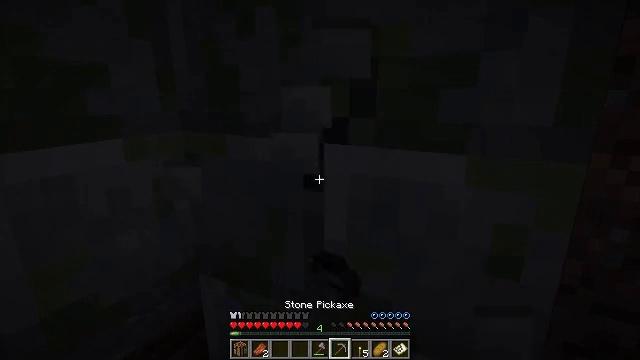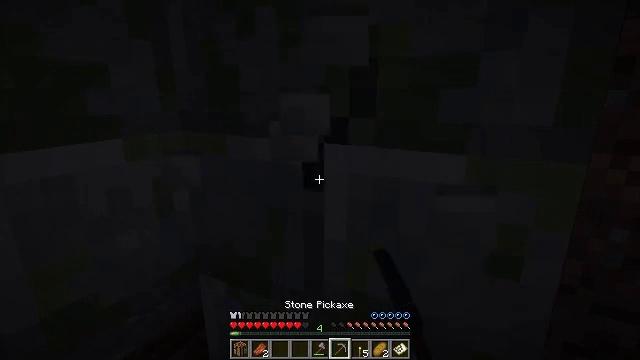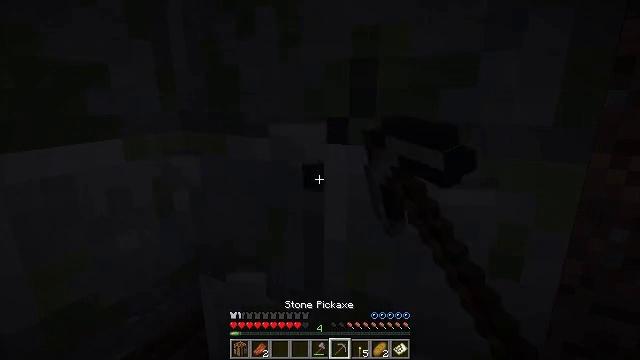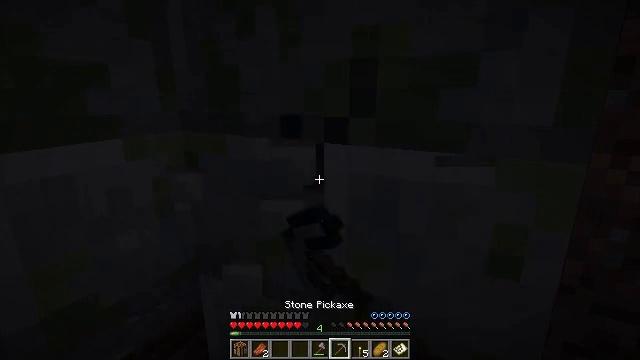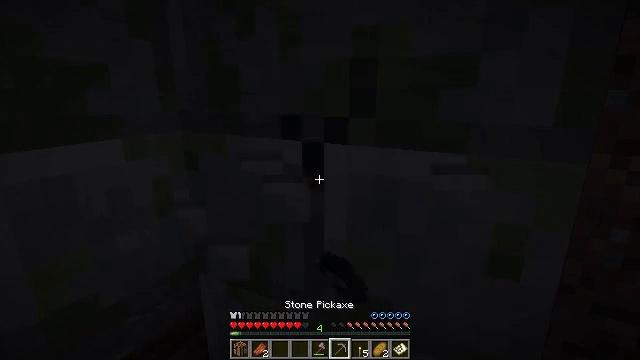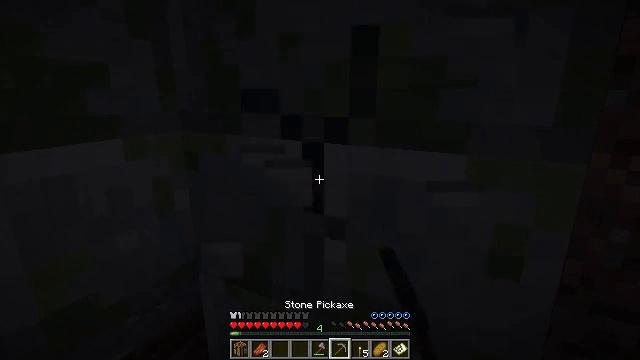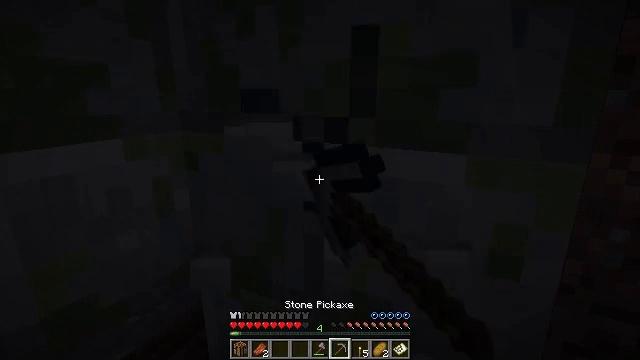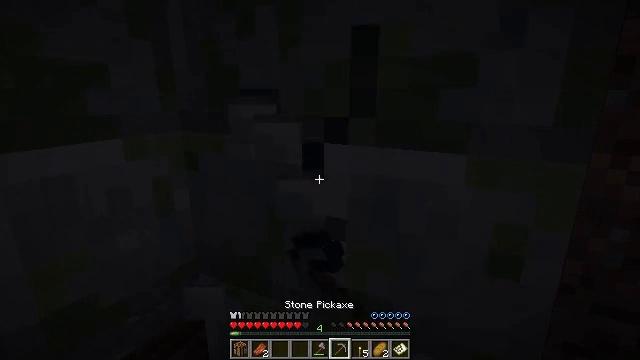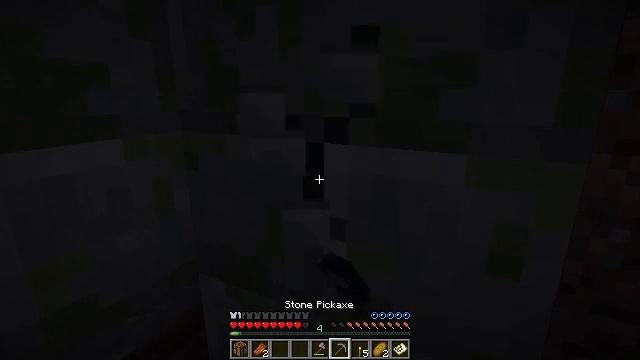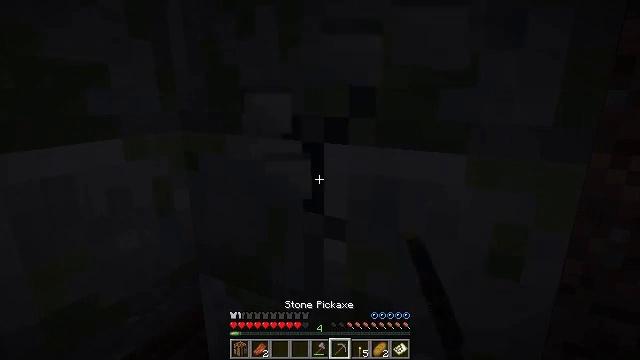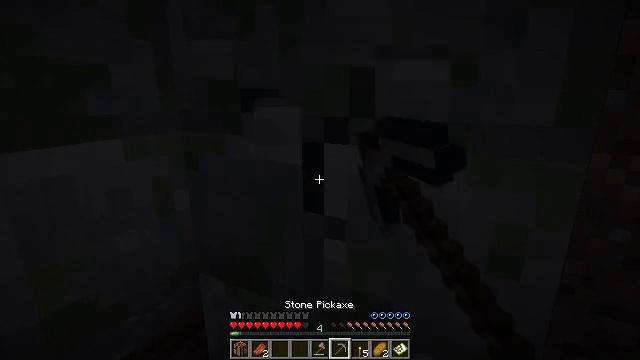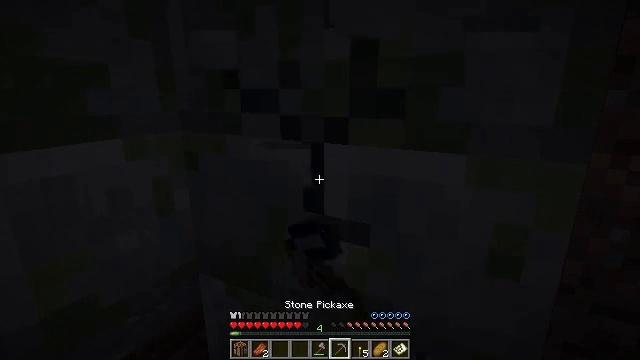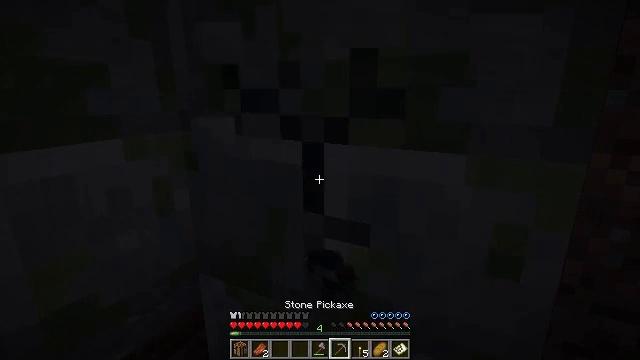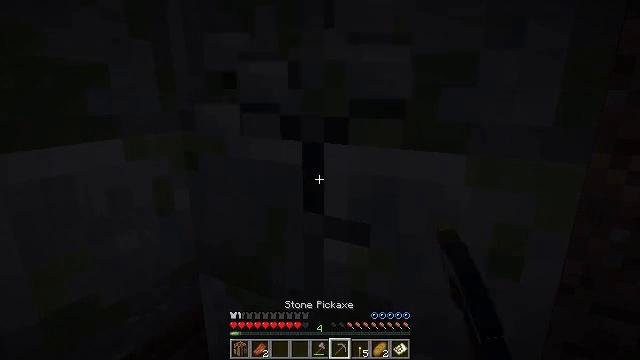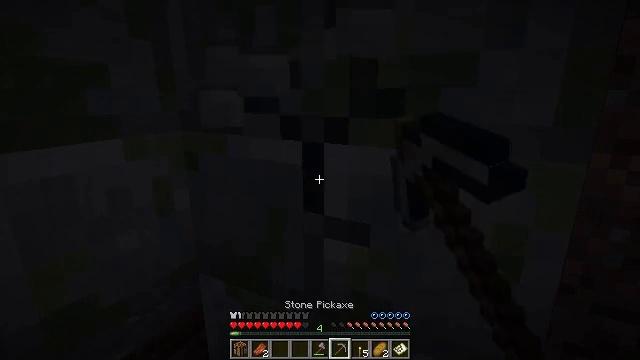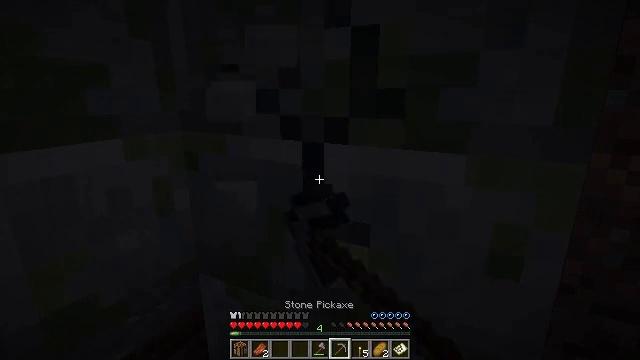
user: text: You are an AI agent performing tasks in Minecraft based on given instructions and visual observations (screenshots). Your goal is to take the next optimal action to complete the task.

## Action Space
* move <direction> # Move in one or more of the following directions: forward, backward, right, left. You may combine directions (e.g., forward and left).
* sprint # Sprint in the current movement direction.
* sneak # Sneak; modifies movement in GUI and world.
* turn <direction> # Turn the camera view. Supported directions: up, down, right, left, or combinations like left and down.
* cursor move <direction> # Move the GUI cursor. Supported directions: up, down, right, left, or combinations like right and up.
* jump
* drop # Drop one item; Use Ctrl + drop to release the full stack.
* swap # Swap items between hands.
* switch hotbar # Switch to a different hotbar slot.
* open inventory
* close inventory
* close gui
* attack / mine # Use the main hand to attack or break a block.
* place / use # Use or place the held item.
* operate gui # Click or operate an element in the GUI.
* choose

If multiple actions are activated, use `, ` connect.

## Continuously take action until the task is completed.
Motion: motion action
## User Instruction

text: Retrieve mossy stone bricks from a building.
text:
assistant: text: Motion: attack / mine
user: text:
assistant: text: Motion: attack / mine
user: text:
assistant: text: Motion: attack / mine
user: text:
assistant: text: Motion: attack / mine
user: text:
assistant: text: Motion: attack / mine
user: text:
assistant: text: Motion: attack / mine
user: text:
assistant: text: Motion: attack / mine
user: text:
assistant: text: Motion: attack / mine
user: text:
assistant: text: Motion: attack / mine
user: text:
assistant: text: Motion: attack / mine
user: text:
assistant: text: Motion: attack / mine
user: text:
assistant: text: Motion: attack / mine
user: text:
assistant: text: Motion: attack / mine
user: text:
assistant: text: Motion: attack / mine
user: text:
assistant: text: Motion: attack / mine
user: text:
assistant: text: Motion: attack / mine
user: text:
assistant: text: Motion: attack / mine
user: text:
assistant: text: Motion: attack / mine
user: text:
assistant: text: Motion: attack / mine
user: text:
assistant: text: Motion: attack / mine
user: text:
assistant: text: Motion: attack / mine
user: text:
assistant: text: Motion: attack / mine
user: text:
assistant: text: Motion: attack / mine
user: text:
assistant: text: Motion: attack / mine
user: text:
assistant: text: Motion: attack / mine
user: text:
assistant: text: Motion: attack / mine
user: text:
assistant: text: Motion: attack / mine
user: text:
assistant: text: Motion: attack / mine
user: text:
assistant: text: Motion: attack / mine
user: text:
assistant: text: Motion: attack / mine